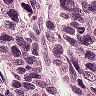
Metastatic tissue present: yes